Here is the time-frequency representation (spectrogram) of a rolling-element bearing's vibration measurement. Diagnose the bearing from this image, choosing from: normal, inner_race, outer_race, ball.
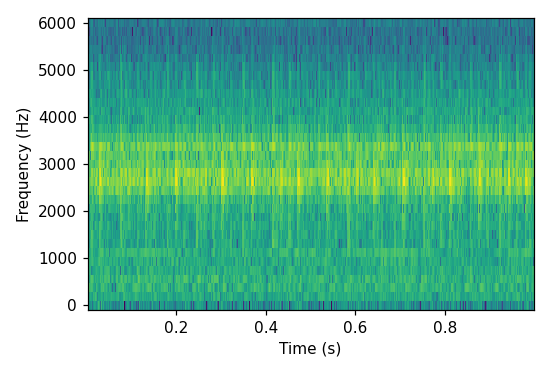
Answer: outer_race